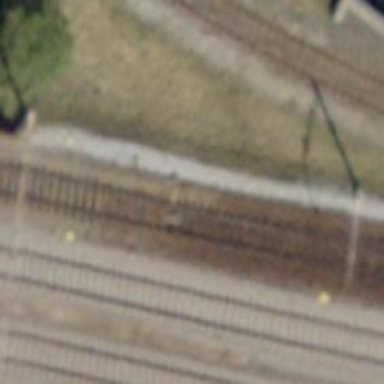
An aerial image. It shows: Railway bridge with one track and electrified contact line. It serves as siding.